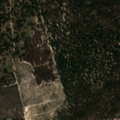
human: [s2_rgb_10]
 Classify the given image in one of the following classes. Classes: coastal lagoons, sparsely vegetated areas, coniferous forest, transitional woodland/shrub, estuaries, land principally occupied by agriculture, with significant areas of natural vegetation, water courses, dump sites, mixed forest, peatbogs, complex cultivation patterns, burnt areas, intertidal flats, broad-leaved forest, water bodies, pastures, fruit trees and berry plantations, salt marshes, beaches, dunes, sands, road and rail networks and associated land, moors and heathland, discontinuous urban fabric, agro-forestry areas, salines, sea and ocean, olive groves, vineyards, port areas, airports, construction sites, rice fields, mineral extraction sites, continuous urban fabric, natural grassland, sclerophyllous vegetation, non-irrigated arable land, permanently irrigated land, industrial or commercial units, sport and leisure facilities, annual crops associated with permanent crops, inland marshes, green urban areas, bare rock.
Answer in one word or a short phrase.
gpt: agro-forestry areas, broad-leaved forest, mixed forest, transitional woodland/shrub